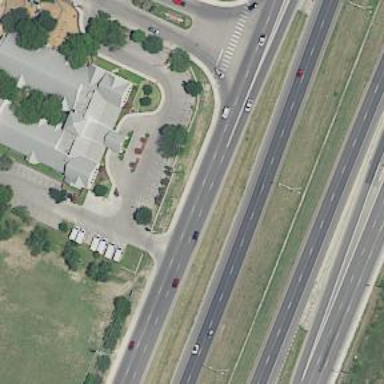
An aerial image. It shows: Secondary road with asphalt surface and frontage road.